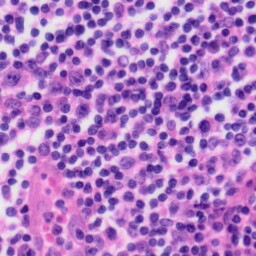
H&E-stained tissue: Tonsil